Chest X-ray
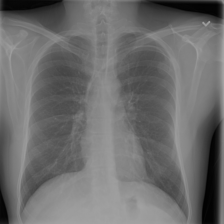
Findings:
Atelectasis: negative
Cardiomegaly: negative
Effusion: negative
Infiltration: negative
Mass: negative
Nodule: negative
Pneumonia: negative
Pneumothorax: negative
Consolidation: negative
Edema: negative
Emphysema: negative
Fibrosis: negative
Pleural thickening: negative
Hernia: negative